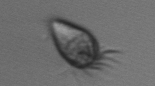
Label: Paratontonia_gracillima